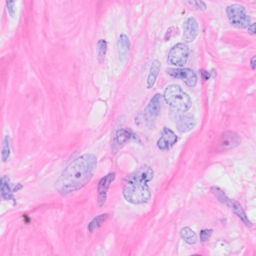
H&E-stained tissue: Breast